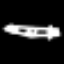
Label: pencil